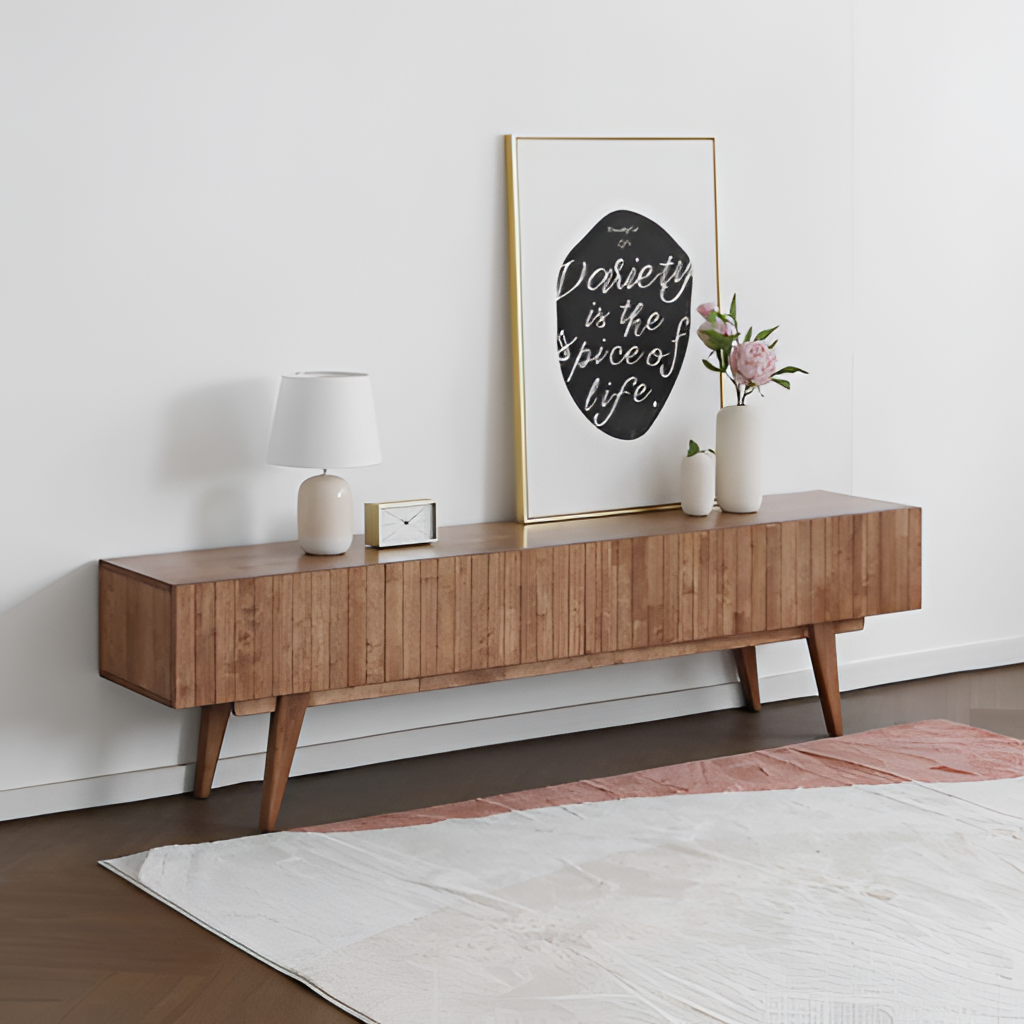
living room, brown wood console table, paint wallpaper, with solid pattern, modern, brown wood flooring, with herringbone pattern